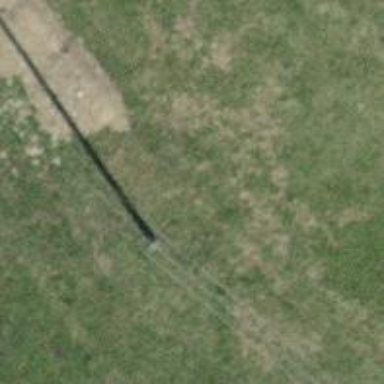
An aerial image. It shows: Concrete power pole.